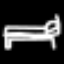
Label: bed